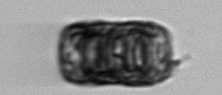
Label: Paralia_sulcata